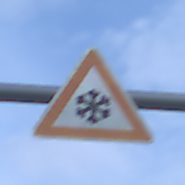
Verkehrszeichen: SchneeOderEisglaette
Umgebung: Outdoor, Nature
Tageszeit: MorningAfternoon
Wetter: PartlyCloudy
Licht: Natural
Jahreszeit: NotSpecified
Kontrast: MediumContrast